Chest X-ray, AP view. Patient: 39 years old, sex F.
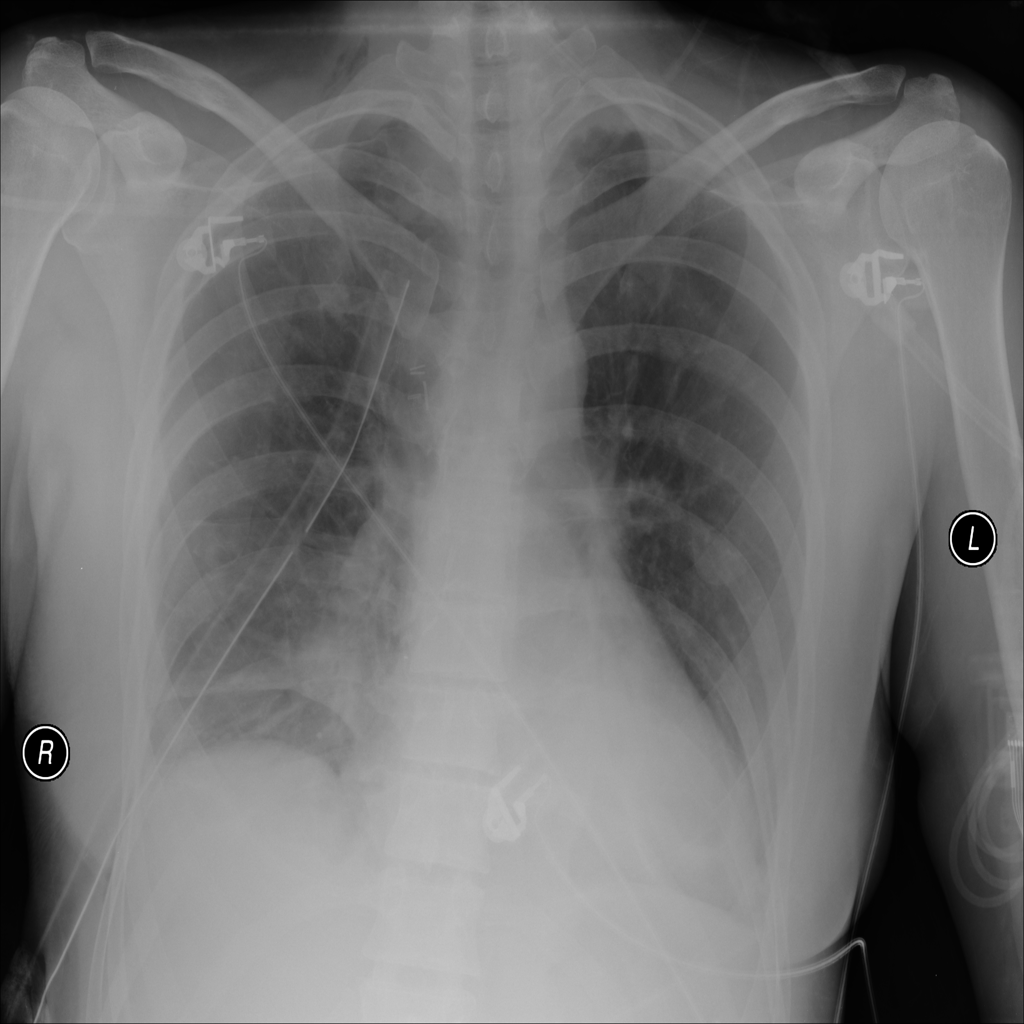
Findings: Pneumothorax